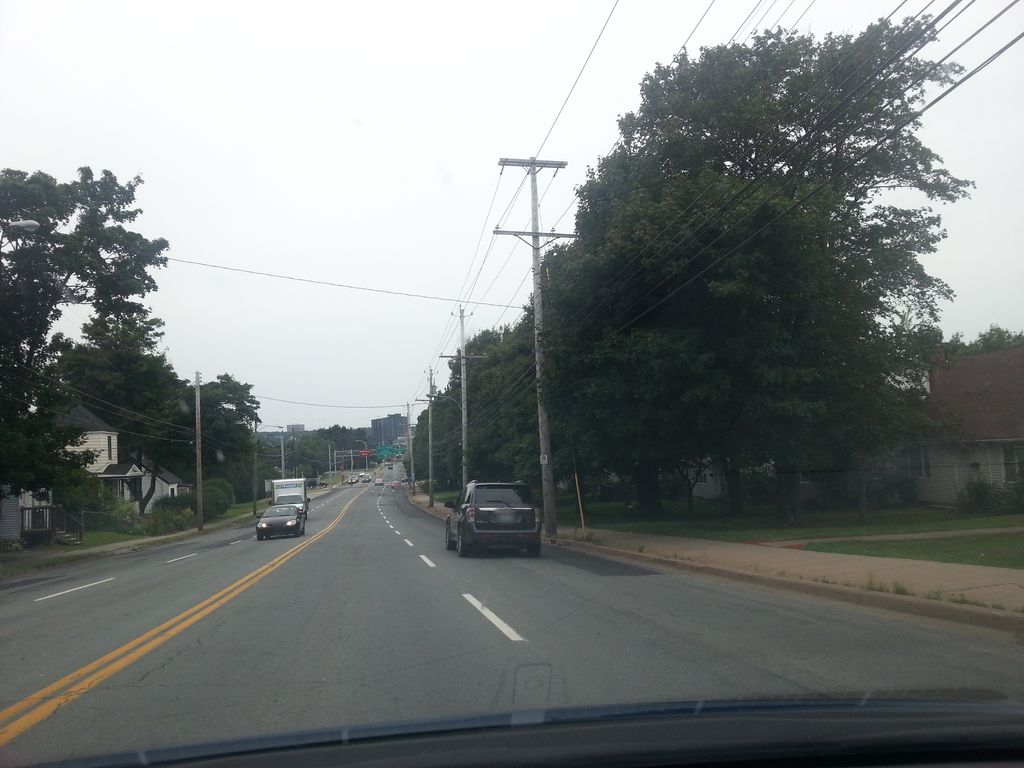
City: halifax